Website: apple
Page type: customer-info-address
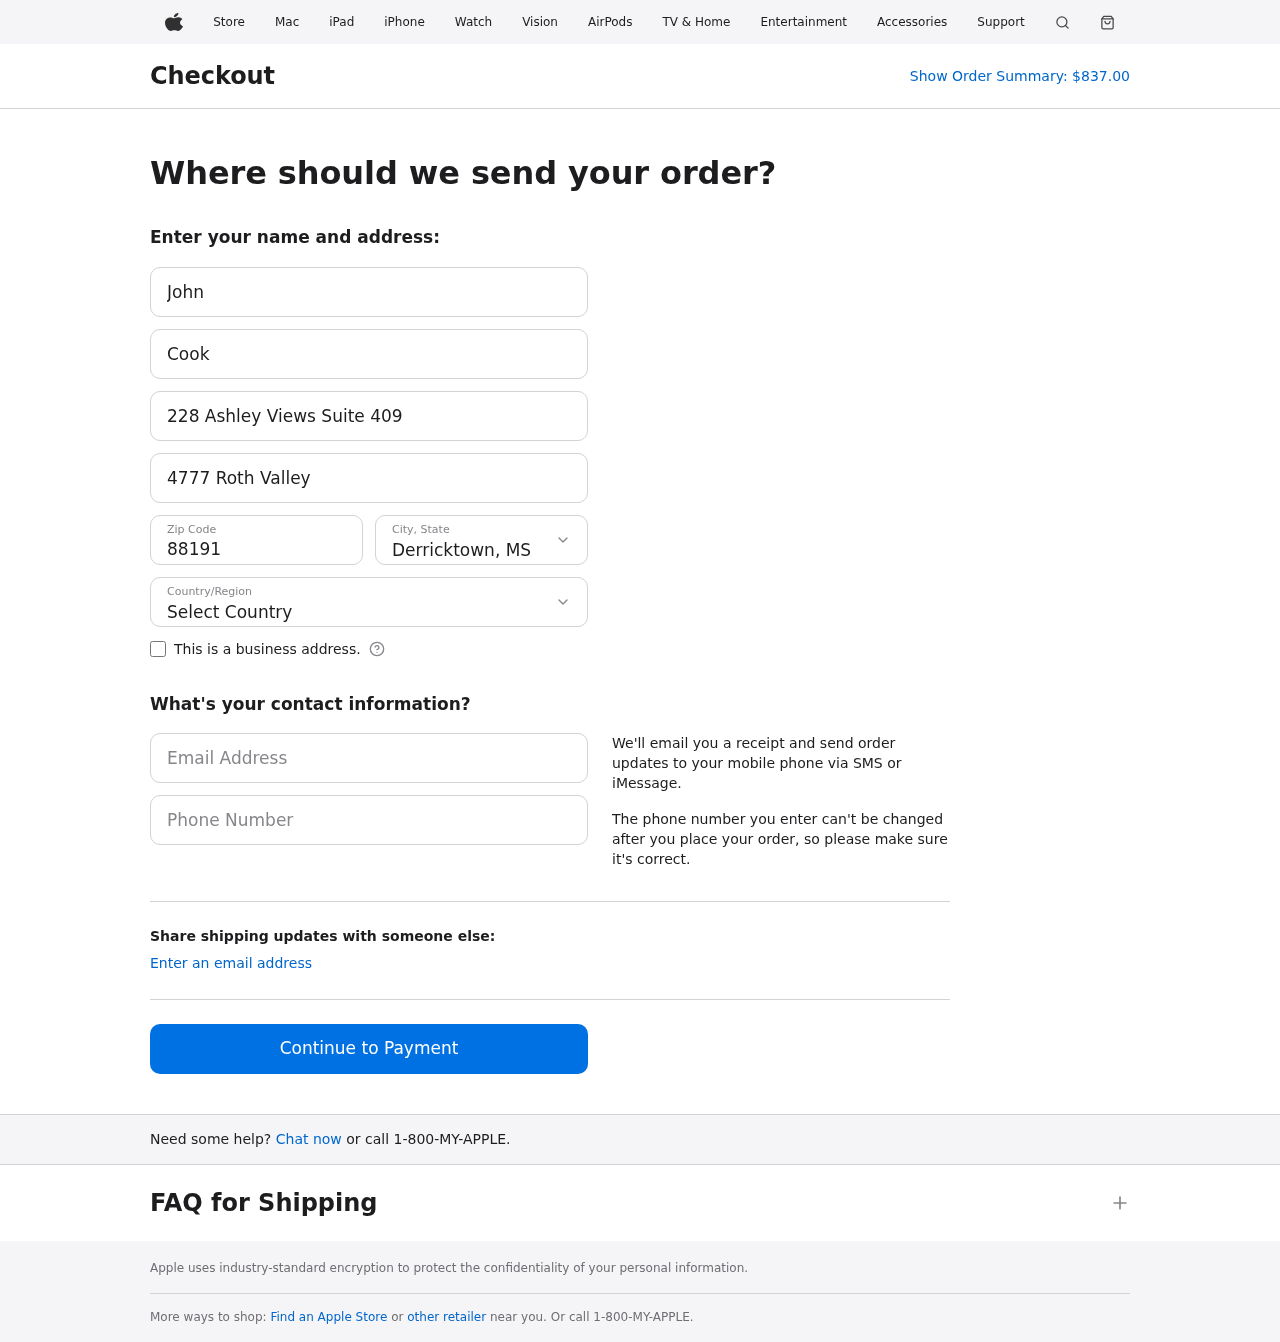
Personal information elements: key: PII_CITY_STATE
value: Derricktown, MS
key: PII_COUNTRY
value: United States
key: PII_EMAIL
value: johncook@yahoo.com
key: PII_FIRSTNAME
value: John
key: PII_LASTNAME
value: Cook
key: PII_PHONE
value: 8302345305
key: PII_POSTCODE
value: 88191
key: PII_STREET
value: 228 Ashley Views Suite 409
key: PII_STREET2
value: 4777 Roth Valley
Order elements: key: ORDER_TOTAL
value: $837.00